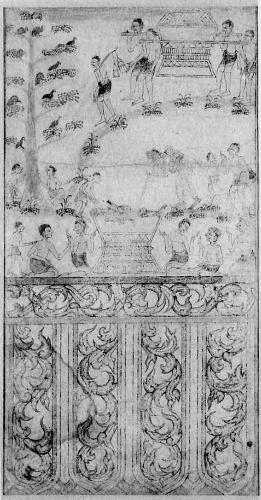
Date: 19th–20th century
Object type: Painting
Classification: Paintings
Medium: Color on paper
Culture: Thailand
Dimensions: 52 x 27in. (132.1 x 68.6cm)
Department: Asian Art
Credit line: Gift of Mr. and Mrs. Alexis Zalstem-Zalessky, 1963
Accession year: 1963
Repository: Metropolitan Museum of Art, New York, NY
Tags: Men